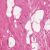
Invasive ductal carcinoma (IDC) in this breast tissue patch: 0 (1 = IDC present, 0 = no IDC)